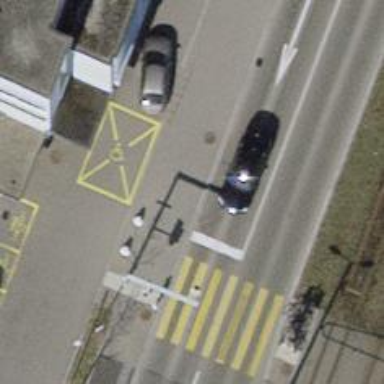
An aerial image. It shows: Bollard.